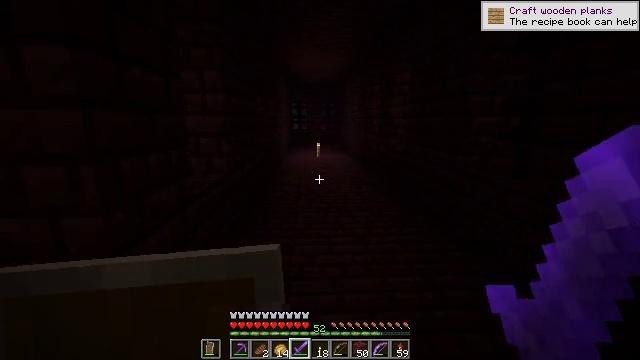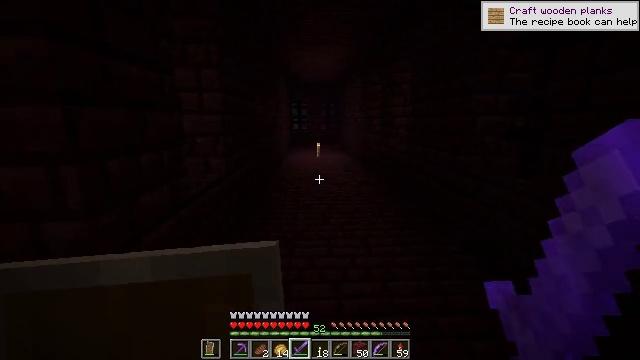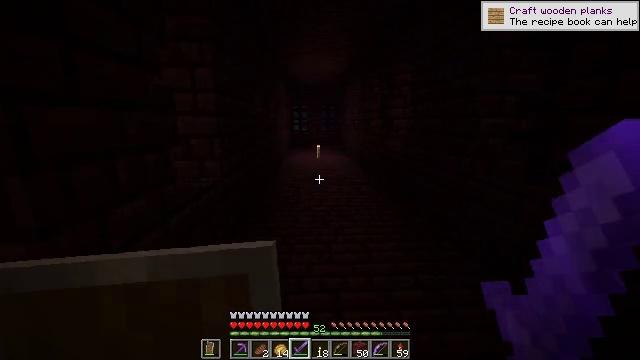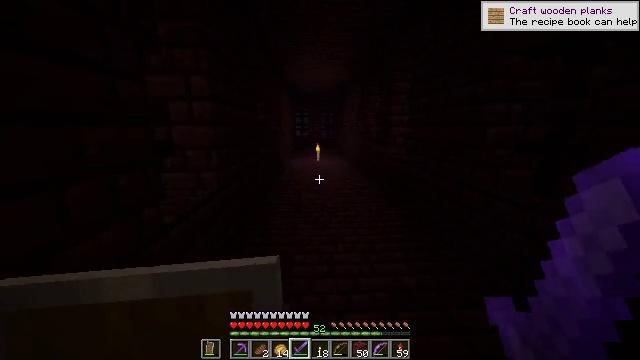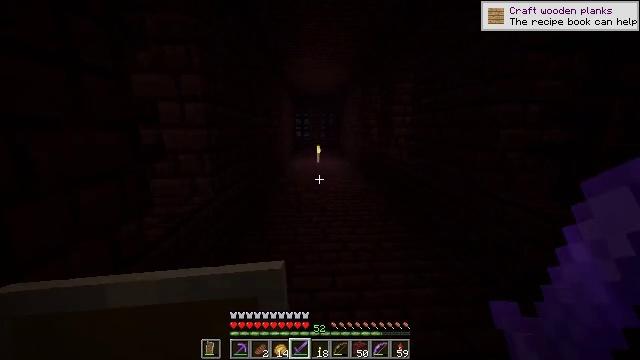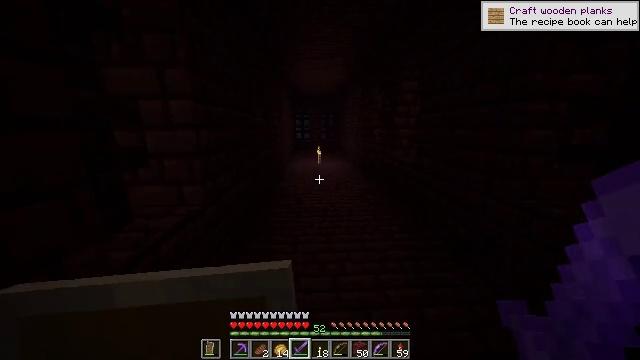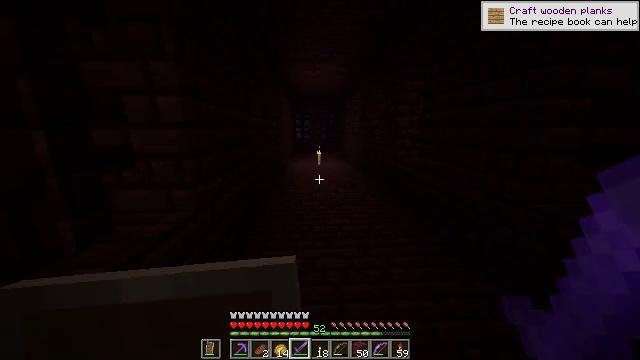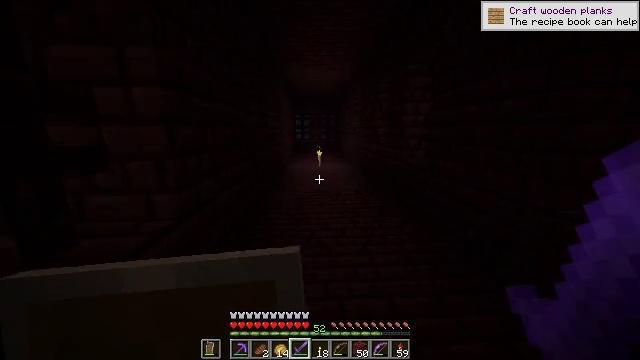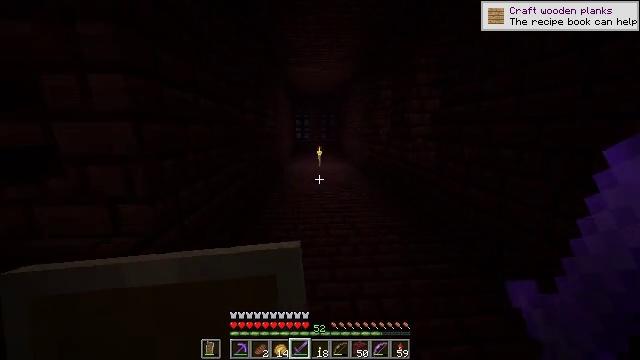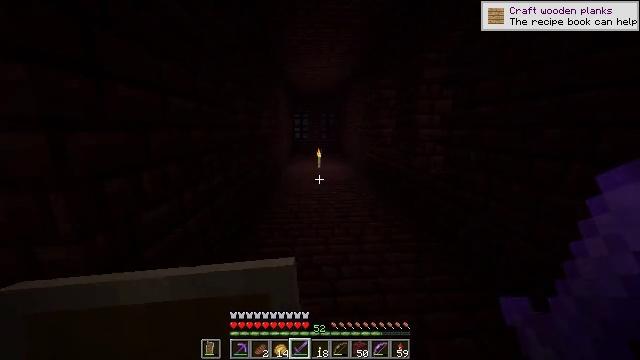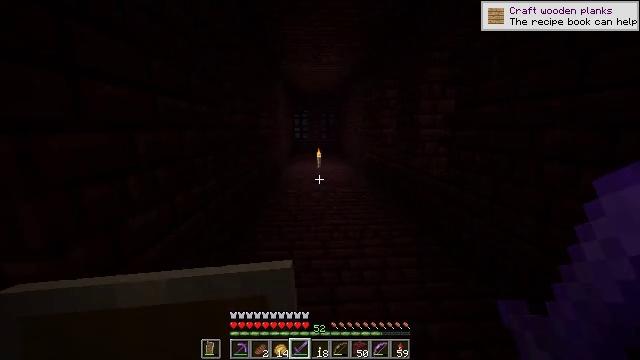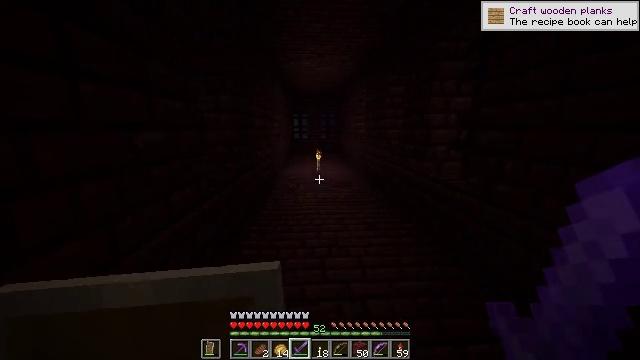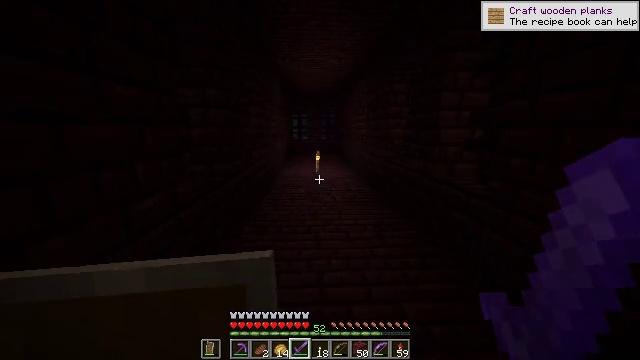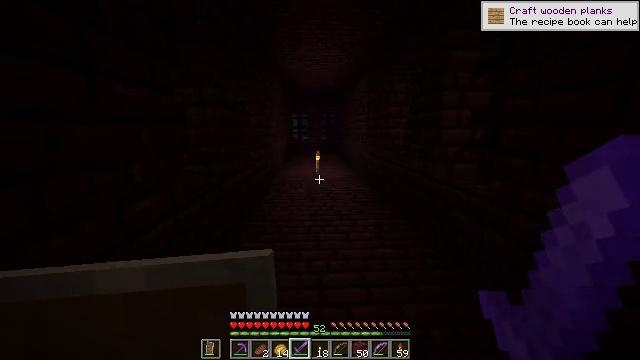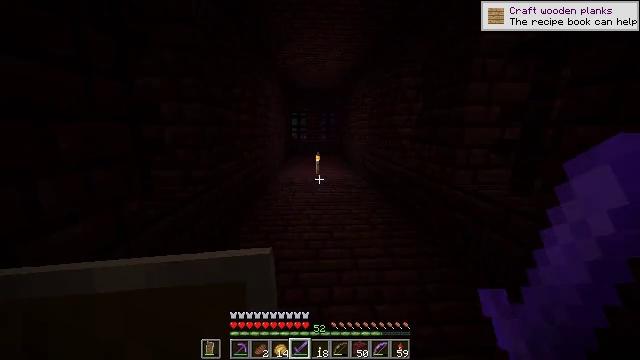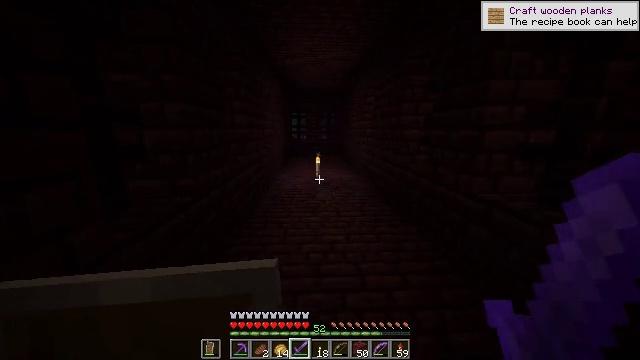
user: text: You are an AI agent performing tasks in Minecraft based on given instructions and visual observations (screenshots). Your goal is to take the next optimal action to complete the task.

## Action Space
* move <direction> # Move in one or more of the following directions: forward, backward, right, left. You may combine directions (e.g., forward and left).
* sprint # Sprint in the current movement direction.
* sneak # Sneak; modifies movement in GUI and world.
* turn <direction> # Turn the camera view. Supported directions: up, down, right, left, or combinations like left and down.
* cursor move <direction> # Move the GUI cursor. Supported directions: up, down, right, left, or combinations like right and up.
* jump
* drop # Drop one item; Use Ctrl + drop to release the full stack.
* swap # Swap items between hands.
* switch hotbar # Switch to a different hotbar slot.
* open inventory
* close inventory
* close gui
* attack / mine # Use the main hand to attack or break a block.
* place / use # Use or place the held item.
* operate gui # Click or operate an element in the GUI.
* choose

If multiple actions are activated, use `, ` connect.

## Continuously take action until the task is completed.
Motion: motion action
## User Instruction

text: Attack the nether bricks to collect them.
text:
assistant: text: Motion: move forward
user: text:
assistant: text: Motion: move forward
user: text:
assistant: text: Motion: move forward
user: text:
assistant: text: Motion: move forward
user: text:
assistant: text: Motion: move forward
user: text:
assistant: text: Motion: move forward
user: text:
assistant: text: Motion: move forward
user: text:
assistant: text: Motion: move forward
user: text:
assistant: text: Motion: move forward
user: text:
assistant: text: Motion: move forward
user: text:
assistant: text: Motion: move forward
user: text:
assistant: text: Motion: move forward
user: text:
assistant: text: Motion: move forward
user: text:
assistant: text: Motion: move forward
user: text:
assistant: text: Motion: move forward
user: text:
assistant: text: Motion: move forward
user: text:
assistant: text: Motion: move forward
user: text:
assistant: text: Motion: move forward
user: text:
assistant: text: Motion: move forward
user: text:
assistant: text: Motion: move forward
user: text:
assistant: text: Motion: move forward
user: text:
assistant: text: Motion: move forward
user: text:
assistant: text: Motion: move forward
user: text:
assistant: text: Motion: move forward
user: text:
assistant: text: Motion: move forward
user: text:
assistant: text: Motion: move forward
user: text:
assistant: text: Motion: move forward
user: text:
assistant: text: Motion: move forward
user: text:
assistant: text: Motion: move forward
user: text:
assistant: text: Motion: move forward